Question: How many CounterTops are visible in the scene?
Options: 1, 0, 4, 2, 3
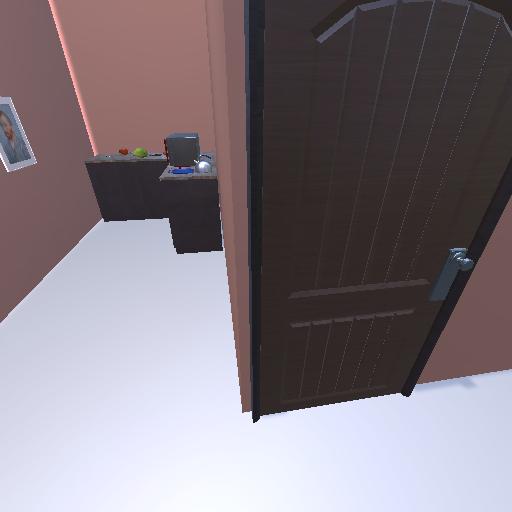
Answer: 1